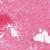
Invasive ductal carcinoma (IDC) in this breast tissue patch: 0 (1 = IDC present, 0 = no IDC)